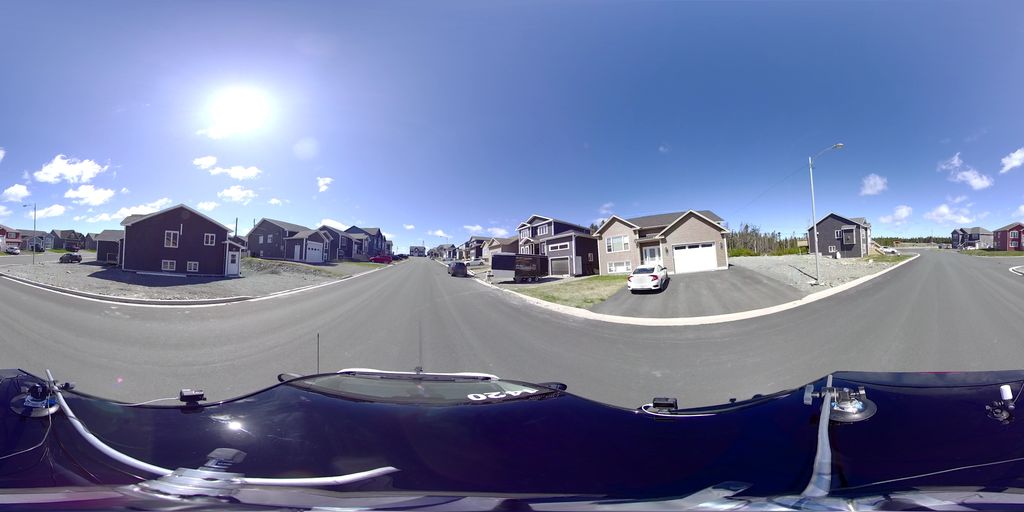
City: st_johns